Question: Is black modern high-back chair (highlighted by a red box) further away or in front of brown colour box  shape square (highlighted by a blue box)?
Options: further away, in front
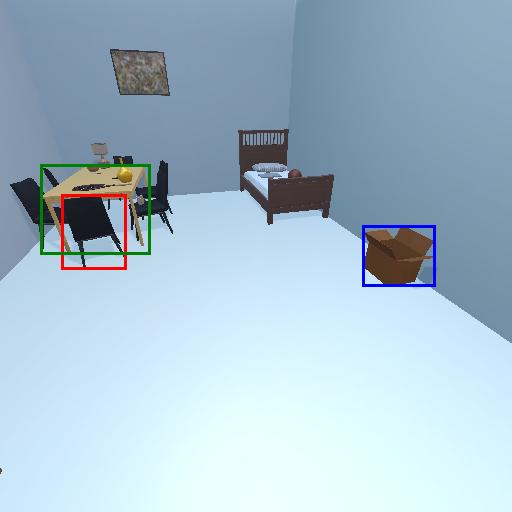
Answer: further away